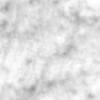
Label: no_change